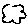
Label: cloud